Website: home-depot
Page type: receipt
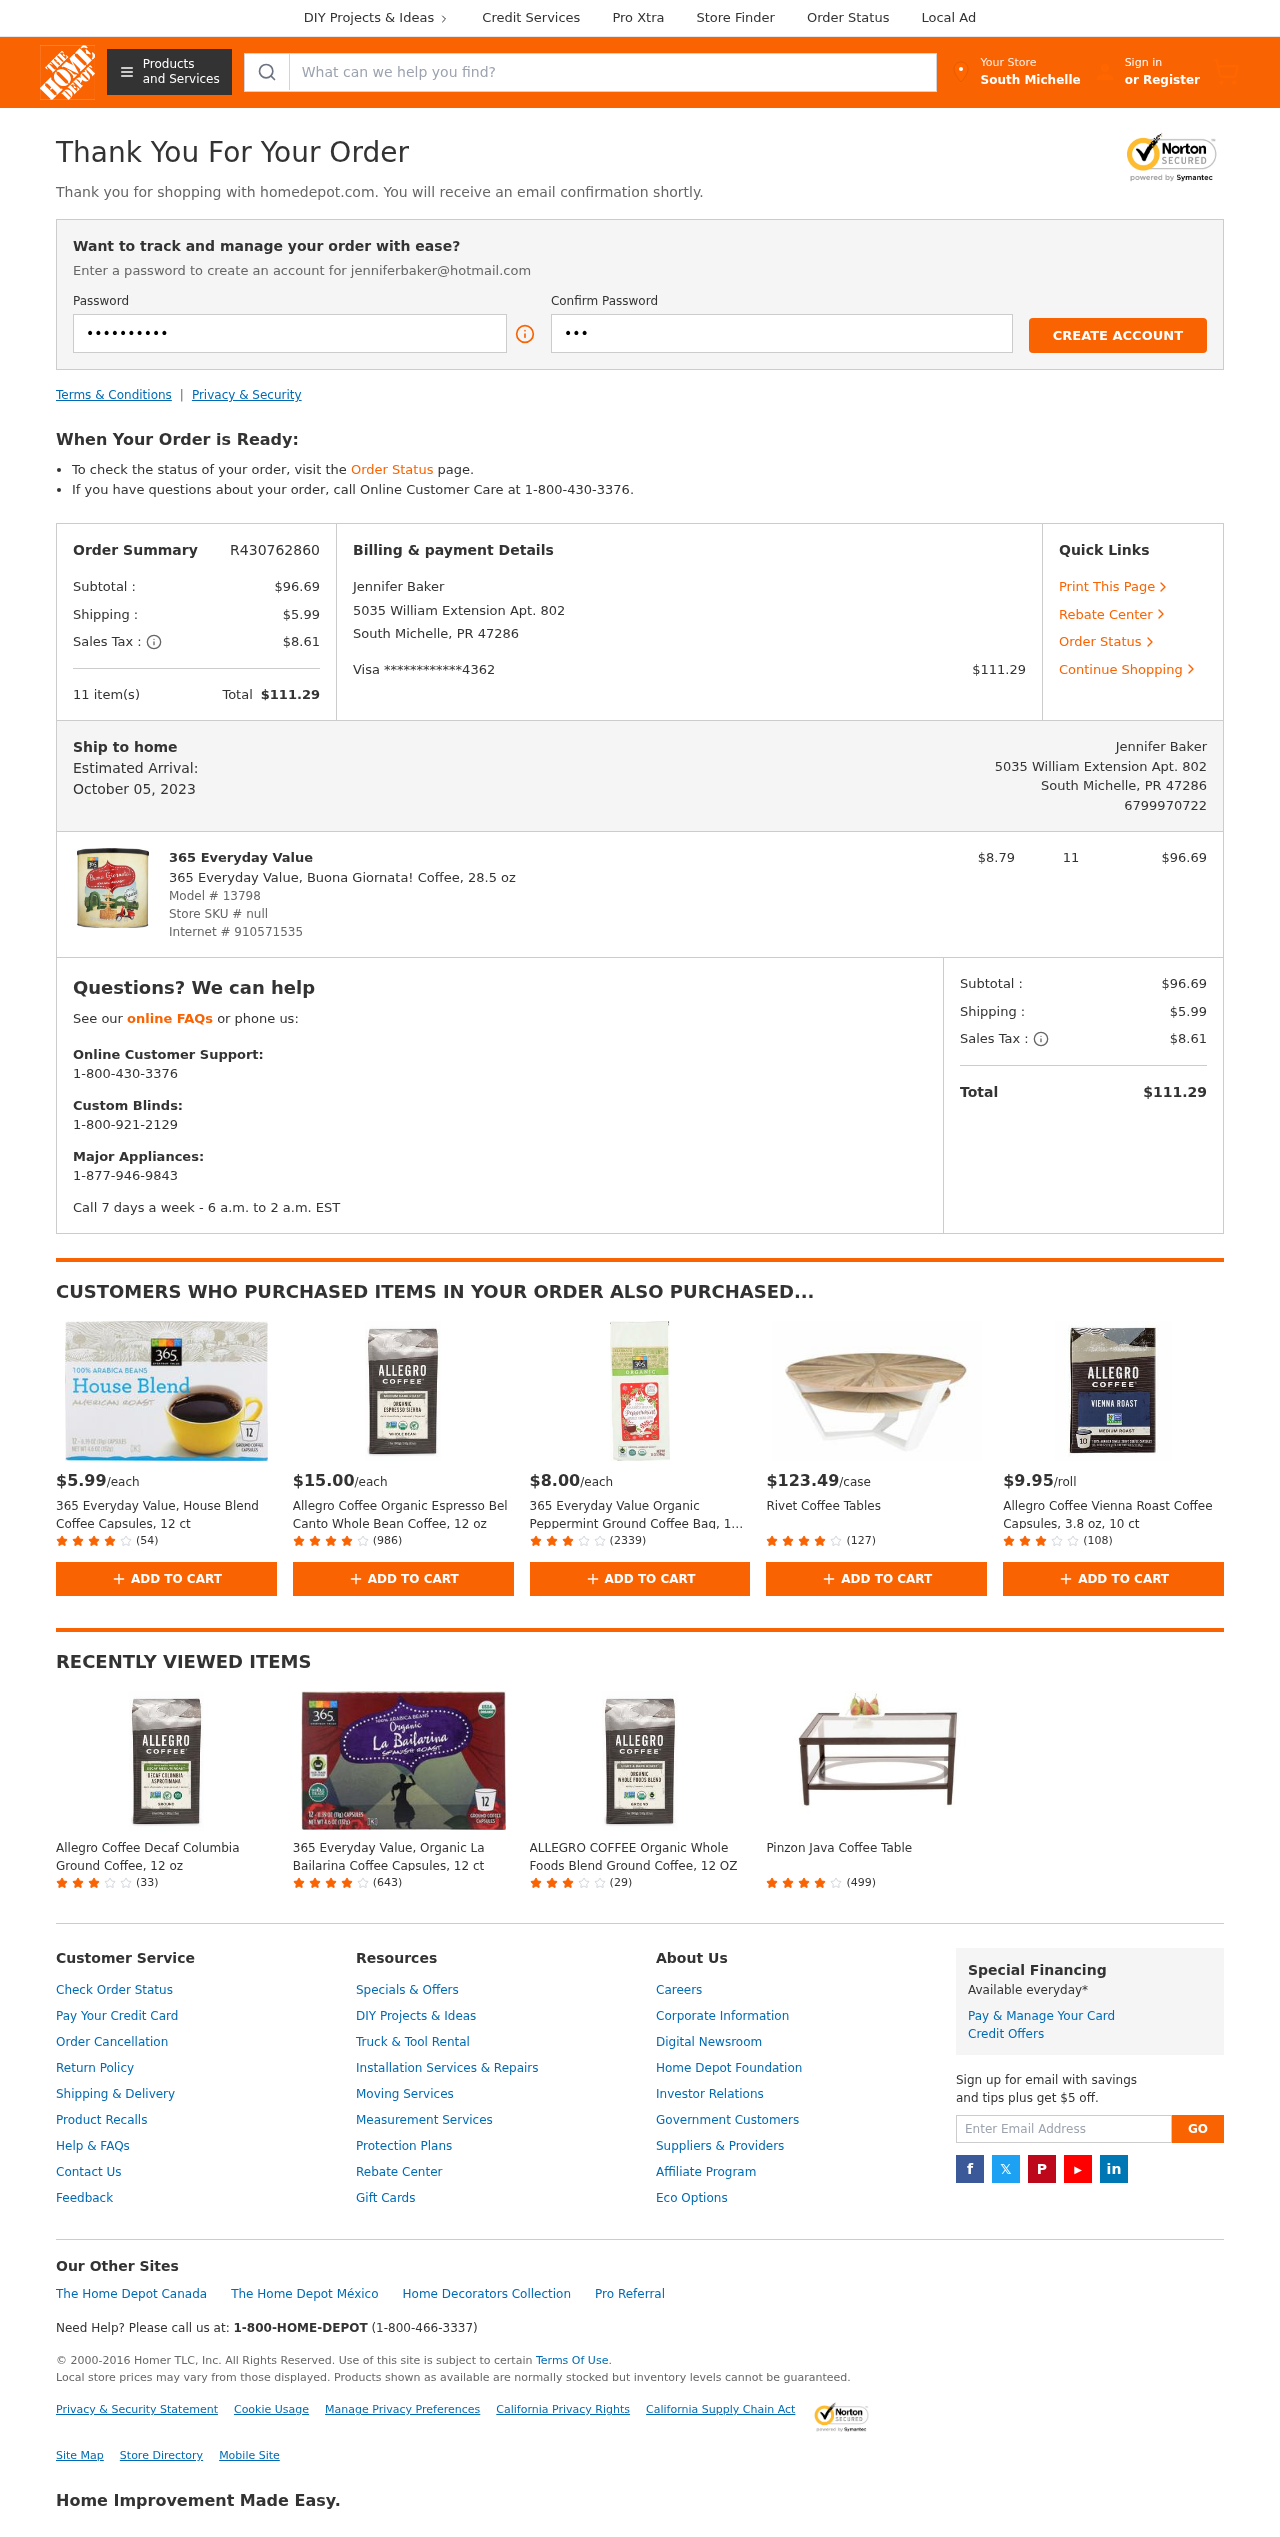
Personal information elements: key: PII_CARD_LAST4
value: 4362
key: PII_CARD_TYPE
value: Visa
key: PII_CITY
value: South Michelle
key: PII_EMAIL
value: jenniferbaker@hotmail.com
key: PII_FULLNAME
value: Jennifer Baker
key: PII_PHONE
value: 6799970722
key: PII_STREET
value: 5035 William Extension Apt. 802
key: PII_CITY_STATE_ZIP
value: South Michelle, PR 47286
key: PII_FULLNAME2
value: Jennifer Baker
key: PII_POSTCODE
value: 47286
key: PII_STATE_ABBR
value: PR
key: PII_STATE
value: PR
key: PII_POSTCODE_FULL
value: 47286
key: PII_CITY_STATE
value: South Michelle, PR
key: PII_POSTCODE_NUMERIC
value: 47286
Product elements: key: PRODUCT1_BRAND
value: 365 Everyday Value
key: PRODUCT1_NAME
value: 365 Everyday Value, Buona Giornata! Coffee, 28.5 oz
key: PRODUCT1_PRICE
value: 8.79
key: PRODUCT1_QUANTITY
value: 11
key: PRODUCT2_PRICE
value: $5.99
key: PRODUCT2_NAME
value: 365 Everyday Value, House Blend Coffee Capsules, 12 ct
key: PRODUCT2_NUM_RATINGS
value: (54)
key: PRODUCT3_PRICE
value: $15.00
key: PRODUCT3_NAME
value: Allegro Coffee Organic Espresso Bel Canto Whole Bean Coffee, 12 oz
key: PRODUCT3_NUM_RATINGS
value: (986)
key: PRODUCT4_PRICE
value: $8.00
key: PRODUCT4_NAME
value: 365 Everyday Value Organic Peppermint Ground Coffee Bag, 12 oz
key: PRODUCT4_NUM_RATINGS
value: (2339)
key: PRODUCT5_PRICE
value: $123.49
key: PRODUCT5_NAME
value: Rivet Coffee Tables
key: PRODUCT5_NUM_RATINGS
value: (127)
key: PRODUCT6_PRICE
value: $9.95
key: PRODUCT6_NAME
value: Allegro Coffee Vienna Roast Coffee Capsules, 3.8 oz, 10 ct
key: PRODUCT6_NUM_RATINGS
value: (108)
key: PRODUCT7_NAME
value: Allegro Coffee Decaf Columbia Ground Coffee, 12 oz
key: PRODUCT7_NUM_RATINGS
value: (33)
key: PRODUCT8_NAME
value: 365 Everyday Value, Organic La Bailarina Coffee Capsules, 12 ct
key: PRODUCT8_NUM_RATINGS
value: (643)
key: PRODUCT9_NAME
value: ALLEGRO COFFEE Organic Whole Foods Blend Ground Coffee, 12 OZ
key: PRODUCT9_NUM_RATINGS
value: (29)
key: PRODUCT10_NAME
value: Pinzon Java Coffee Table
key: PRODUCT10_NUM_RATINGS
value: (499)
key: PRODUCT_MODEL_NUMBER
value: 13798
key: PRODUCT_INTERNET_NUMBER
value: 910571535
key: PRODUCT1_LINE_TOTAL
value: $96.69
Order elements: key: ORDER_ID
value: R430762860
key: ORDER_SUBTOTAL
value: $96.69
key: ORDER_SHIPPING_COST
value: $5.99
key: ORDER_TAX
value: $8.61
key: ORDER_NUM_ITEMS
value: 11 item(s)
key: ORDER_TOTAL
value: $111.29
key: ORDER_DELIVERY_DATE
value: October 05, 2023
Search elements: key: HEADER_SEARCH
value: What can we help you find?
Other elements: key: STORE_SKU
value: null